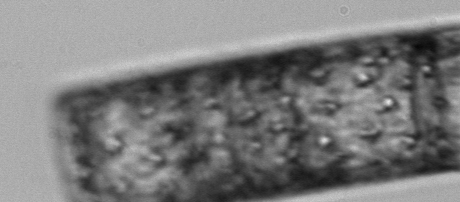
Label: Guinardia_flaccida